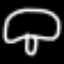
Label: mushroom